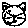
Label: cat